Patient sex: M
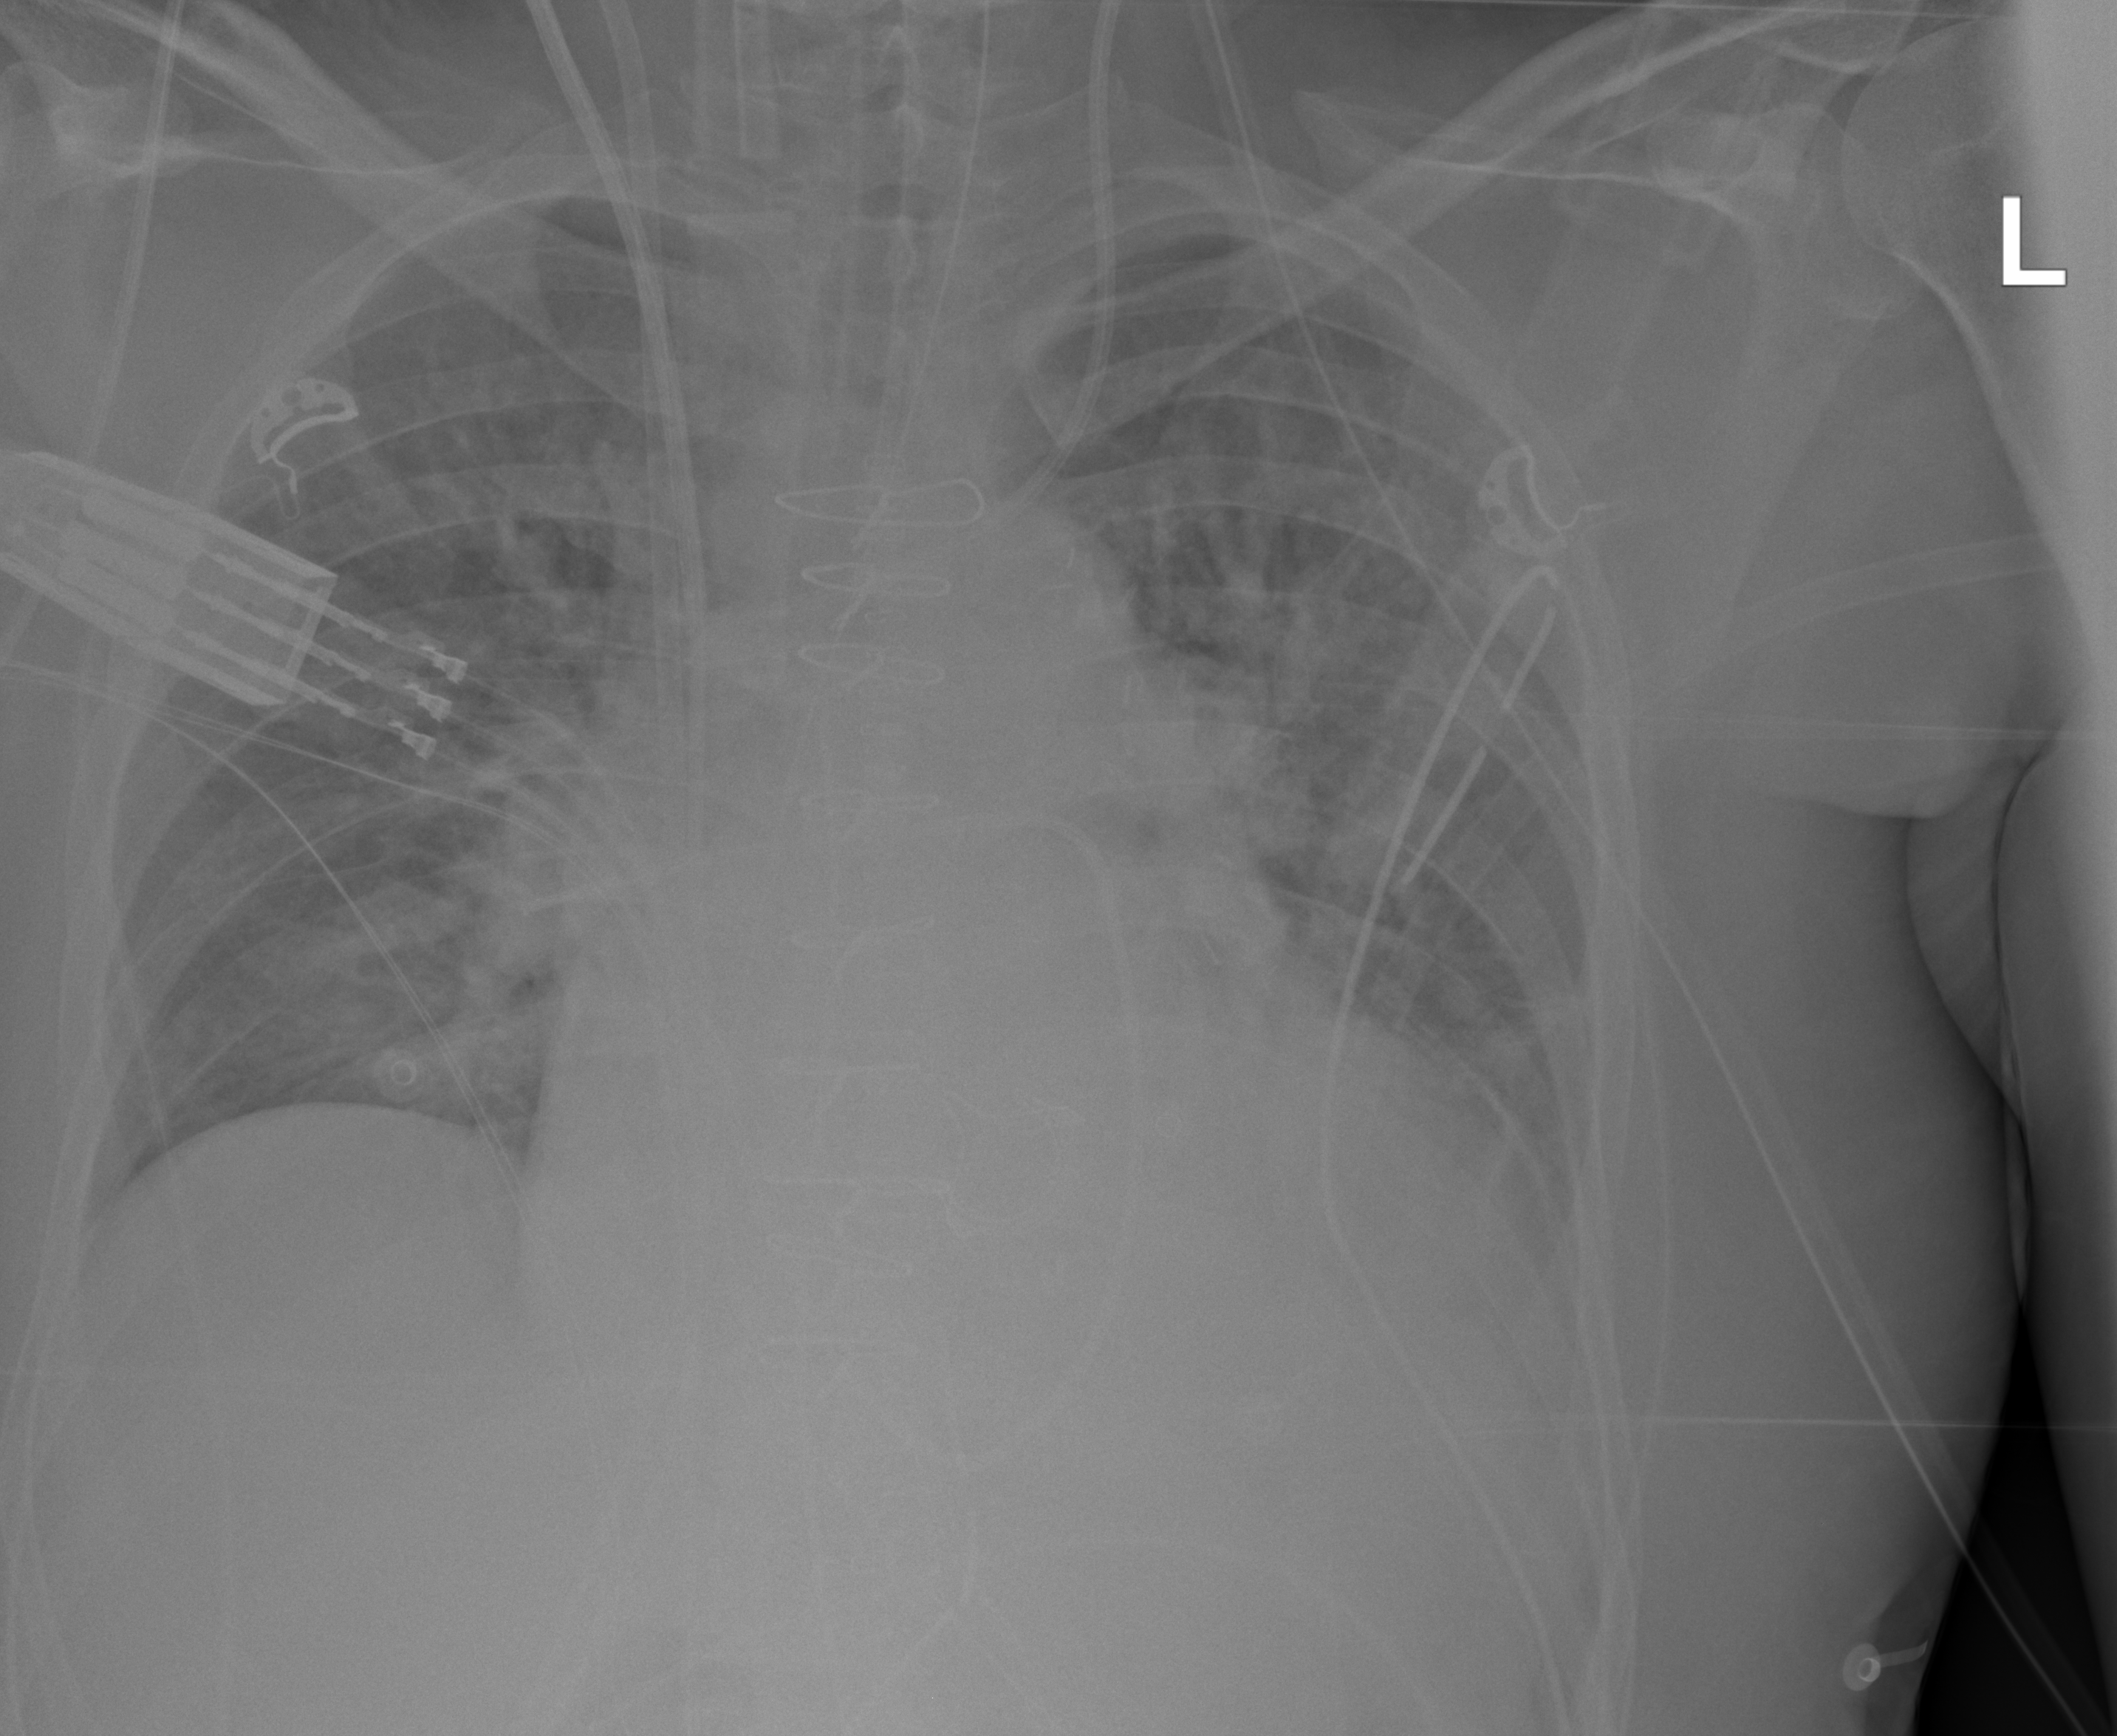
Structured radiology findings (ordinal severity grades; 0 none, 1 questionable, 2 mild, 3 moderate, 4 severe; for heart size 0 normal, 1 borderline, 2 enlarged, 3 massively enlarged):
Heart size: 2
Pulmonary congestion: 2
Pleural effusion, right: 0
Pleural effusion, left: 2
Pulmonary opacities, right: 2
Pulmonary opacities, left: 2
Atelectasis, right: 0
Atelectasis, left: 2